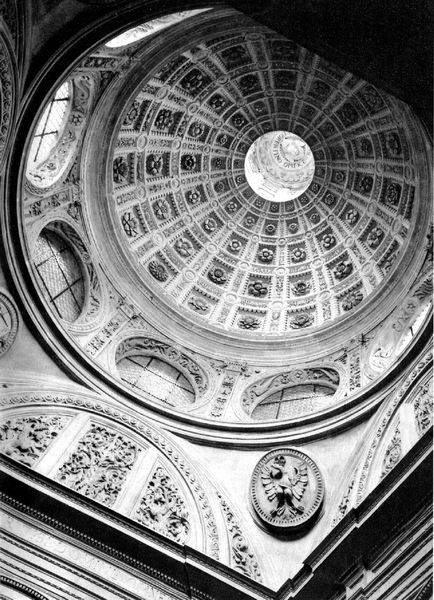
Titel: Krakau, Waweldom, Innenraum der Sigismundkaplle
Künstler: Bartolomeo Berrecci
Standort: Krakau (Kraków), Waweldom, Sigismundkapelle (EU - PL)
Schlagwörter: adler, blumen, fenster, taube, kirche, decke, rund, bogen, mauer, kuppel, foto, fotografie, bögen, rundfenster, dom, schwarz weiss, kathedrale, rosetten